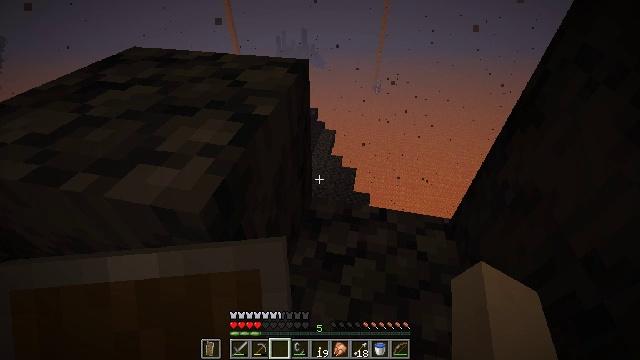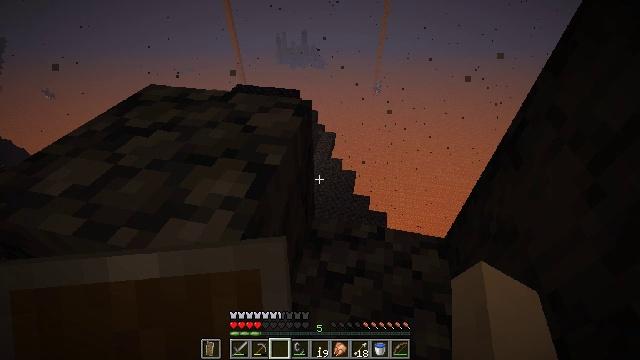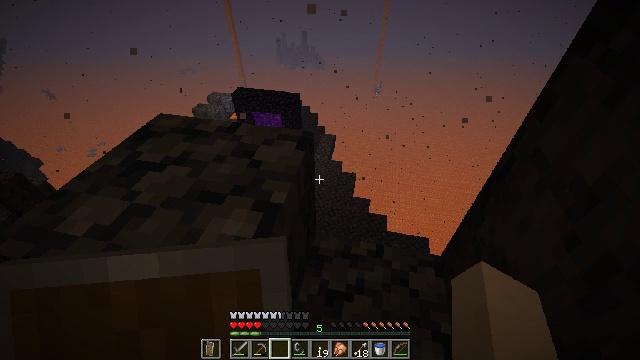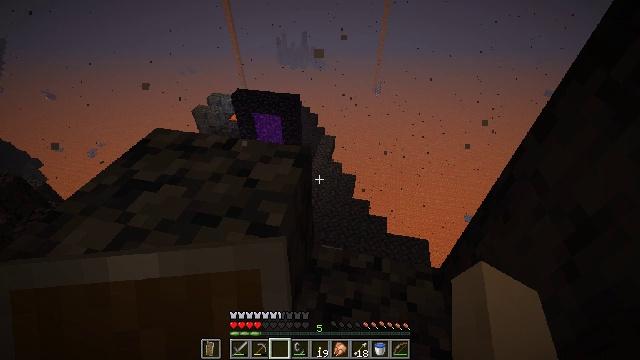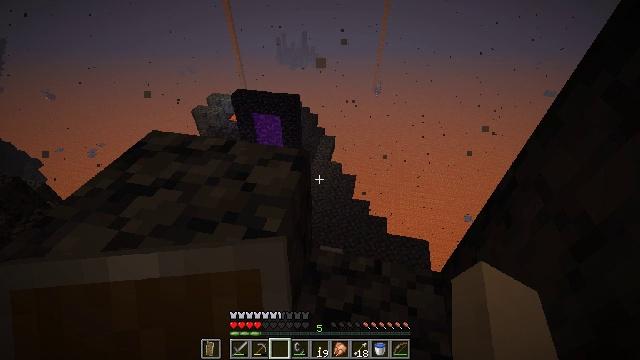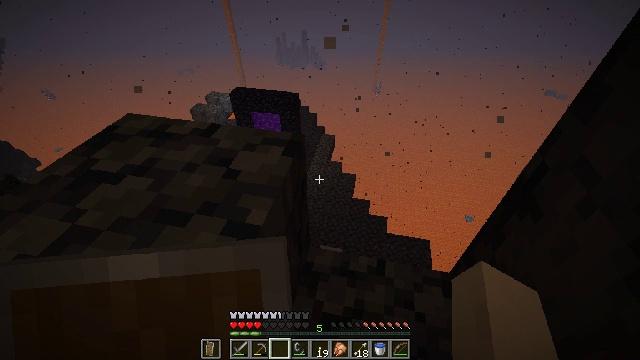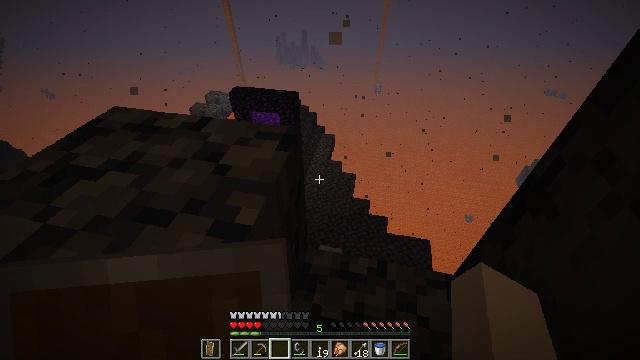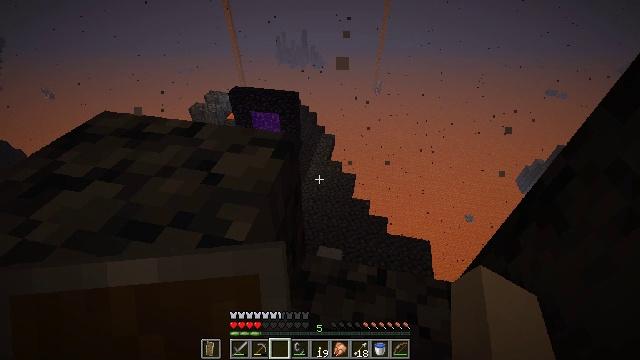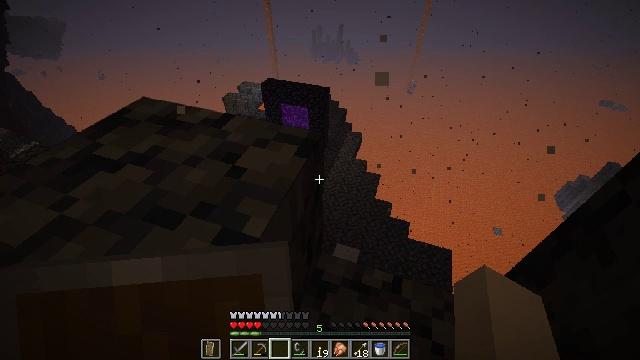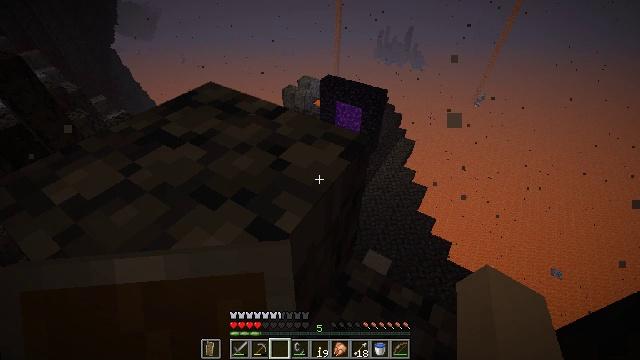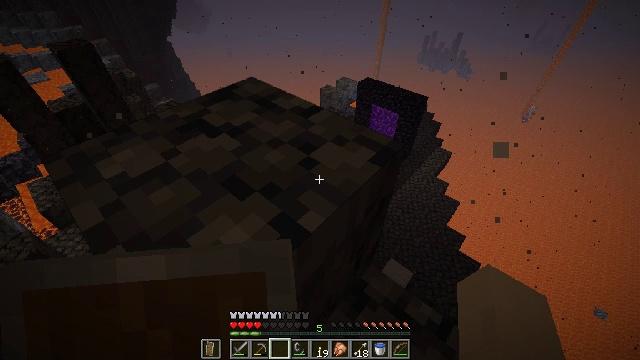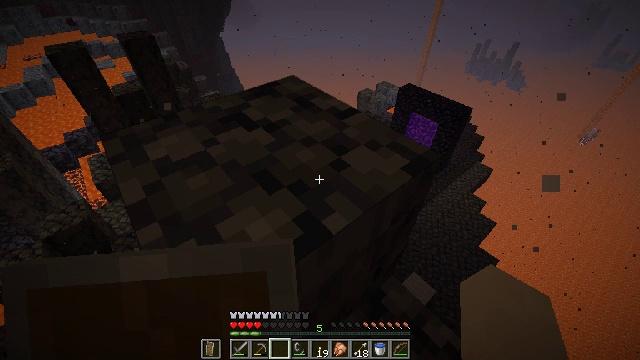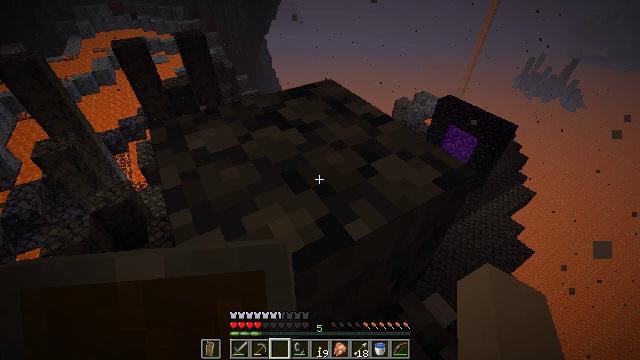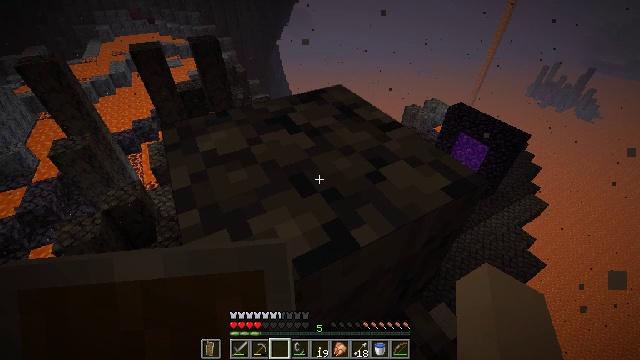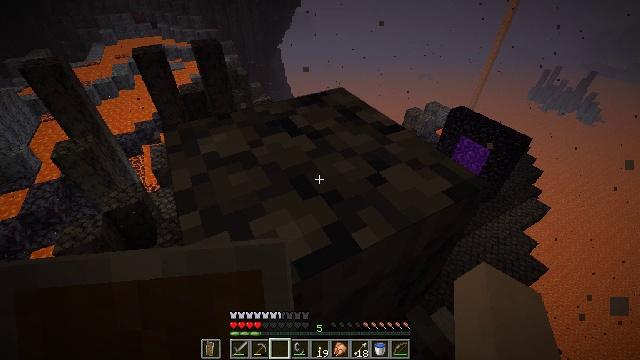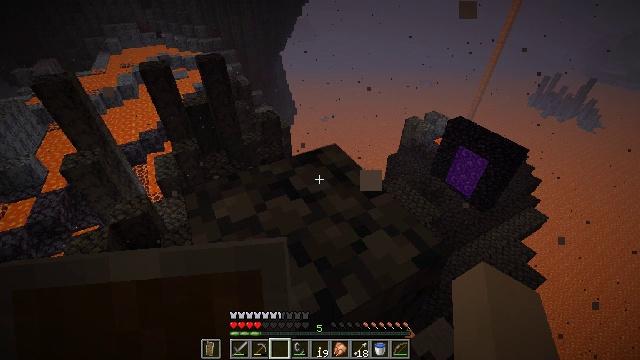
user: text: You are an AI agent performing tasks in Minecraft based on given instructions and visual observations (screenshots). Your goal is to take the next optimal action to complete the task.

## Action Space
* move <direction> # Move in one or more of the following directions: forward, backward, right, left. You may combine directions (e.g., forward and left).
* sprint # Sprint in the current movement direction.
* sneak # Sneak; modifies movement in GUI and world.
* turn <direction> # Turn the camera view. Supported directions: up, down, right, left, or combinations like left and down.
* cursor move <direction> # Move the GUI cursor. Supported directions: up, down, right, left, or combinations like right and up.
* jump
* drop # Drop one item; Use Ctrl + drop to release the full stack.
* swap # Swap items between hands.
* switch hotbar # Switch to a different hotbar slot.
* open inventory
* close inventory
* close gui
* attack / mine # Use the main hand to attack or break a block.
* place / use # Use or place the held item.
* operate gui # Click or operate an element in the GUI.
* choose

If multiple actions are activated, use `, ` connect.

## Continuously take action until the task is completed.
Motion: motion action
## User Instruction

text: Break the basalt block.
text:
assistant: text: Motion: move forward, jump
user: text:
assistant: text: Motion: move forward, jump
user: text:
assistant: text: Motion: move forward
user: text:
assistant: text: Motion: no_op
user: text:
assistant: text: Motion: no_op
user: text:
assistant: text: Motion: no_op
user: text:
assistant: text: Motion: no_op
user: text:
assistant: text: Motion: turn left
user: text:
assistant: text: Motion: turn left
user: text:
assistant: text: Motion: turn left
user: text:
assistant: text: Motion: turn left
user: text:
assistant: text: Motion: turn left
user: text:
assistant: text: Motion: turn left and up
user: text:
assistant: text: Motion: no_op
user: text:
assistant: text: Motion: move forward, jump
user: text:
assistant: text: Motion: move forward, jump
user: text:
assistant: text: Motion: move forward, jump
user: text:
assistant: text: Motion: move forward, jump
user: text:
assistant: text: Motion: move forward, jump
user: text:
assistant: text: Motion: jump
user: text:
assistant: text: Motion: no_op
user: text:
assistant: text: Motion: no_op
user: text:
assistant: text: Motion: turn left and down
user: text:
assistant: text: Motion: turn left and down
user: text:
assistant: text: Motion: turn left and down
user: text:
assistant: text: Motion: turn left and down
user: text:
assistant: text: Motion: turn left and down
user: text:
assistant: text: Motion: turn left and down
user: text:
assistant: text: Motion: no_op
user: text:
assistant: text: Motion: no_op